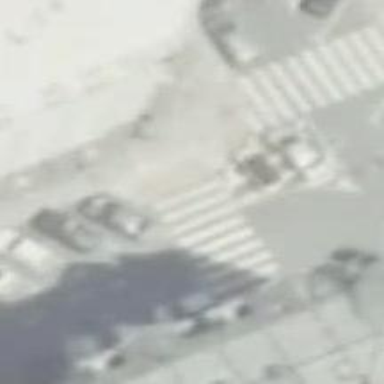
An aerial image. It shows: Uncontrolled zebra crossing on the road.